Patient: sex M, age 52
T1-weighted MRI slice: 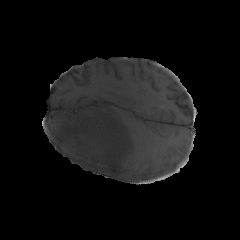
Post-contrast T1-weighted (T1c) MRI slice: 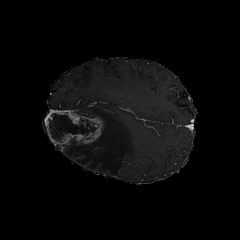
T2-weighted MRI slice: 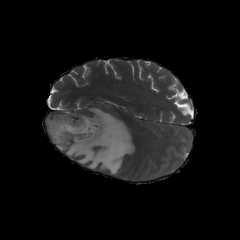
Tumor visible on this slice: yes
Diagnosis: Glioblastoma, IDH-wildtype
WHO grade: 4